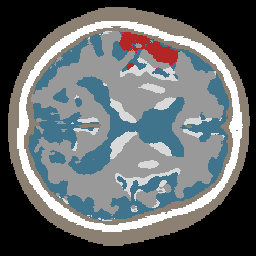
Label: lesion